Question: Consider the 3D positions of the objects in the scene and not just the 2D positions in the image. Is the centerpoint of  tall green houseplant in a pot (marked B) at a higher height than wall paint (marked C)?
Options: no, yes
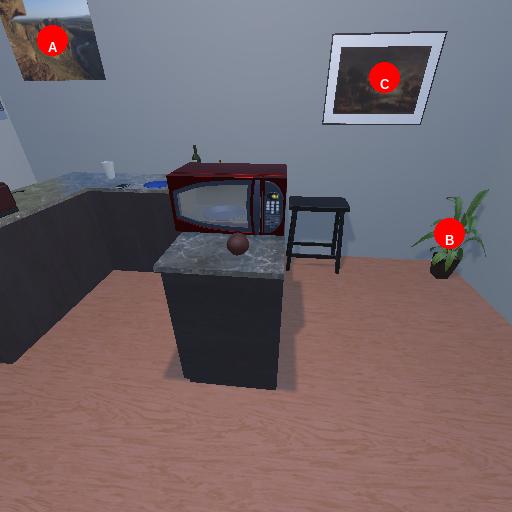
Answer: no